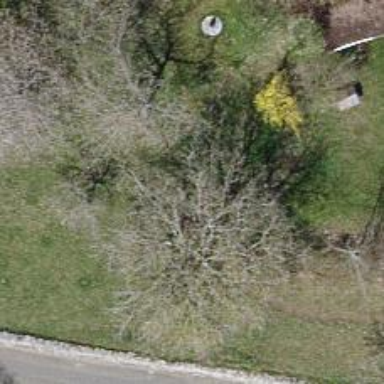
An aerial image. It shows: Beautiful tree in nature.